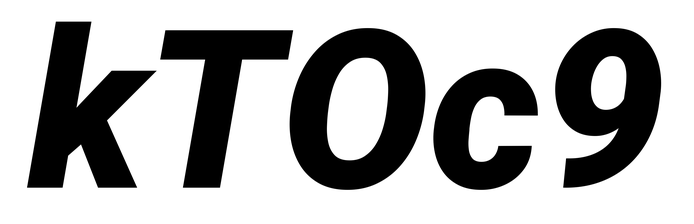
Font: Roboto-Italic_Black_Italic